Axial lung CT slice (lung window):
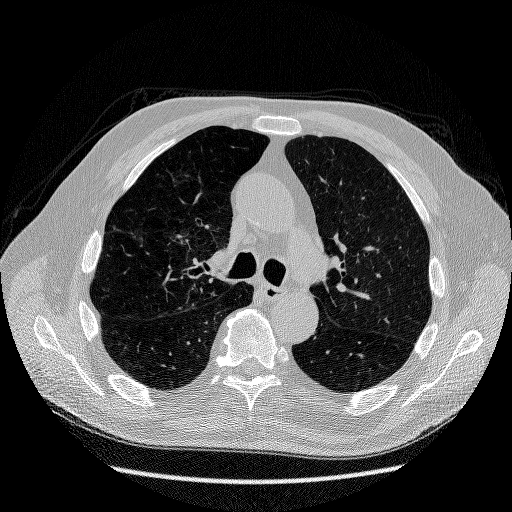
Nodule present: no